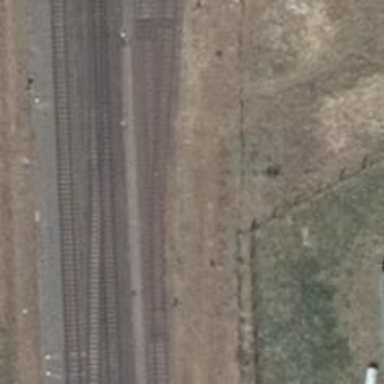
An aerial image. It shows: Railway switch with turnout to the right.